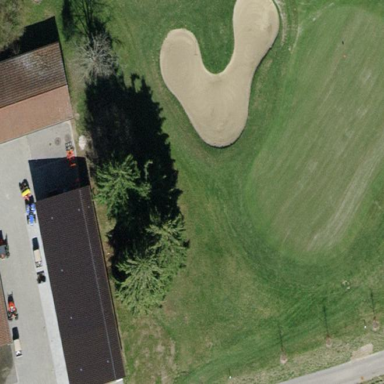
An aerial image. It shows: Sand bunker on golf course.